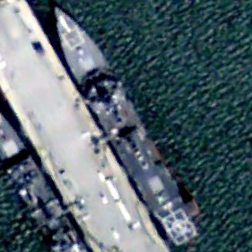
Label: destroyer